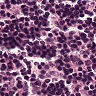
Metastatic tissue present: no